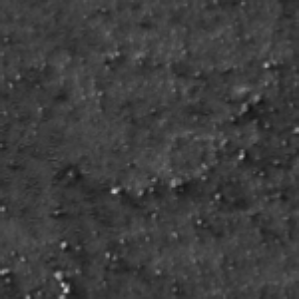
Label: frost